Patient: sex M, age 48
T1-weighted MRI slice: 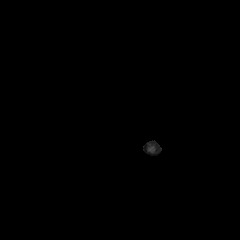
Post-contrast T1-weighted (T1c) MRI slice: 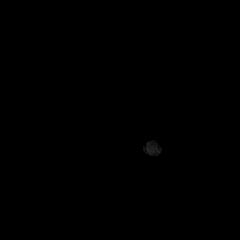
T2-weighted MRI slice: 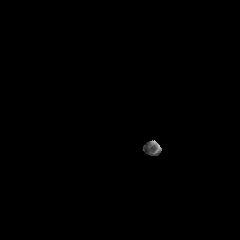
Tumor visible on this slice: no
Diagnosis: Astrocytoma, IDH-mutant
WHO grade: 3